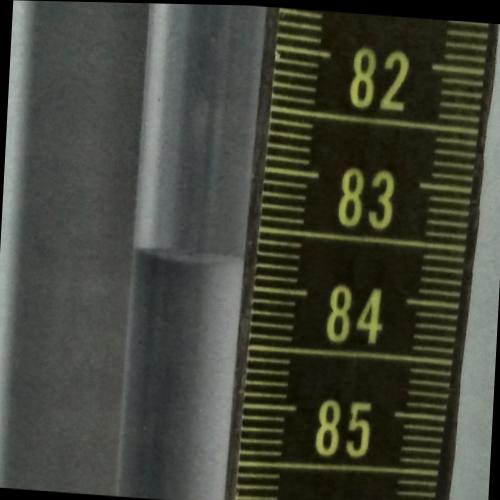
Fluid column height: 83.8 cm